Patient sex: F
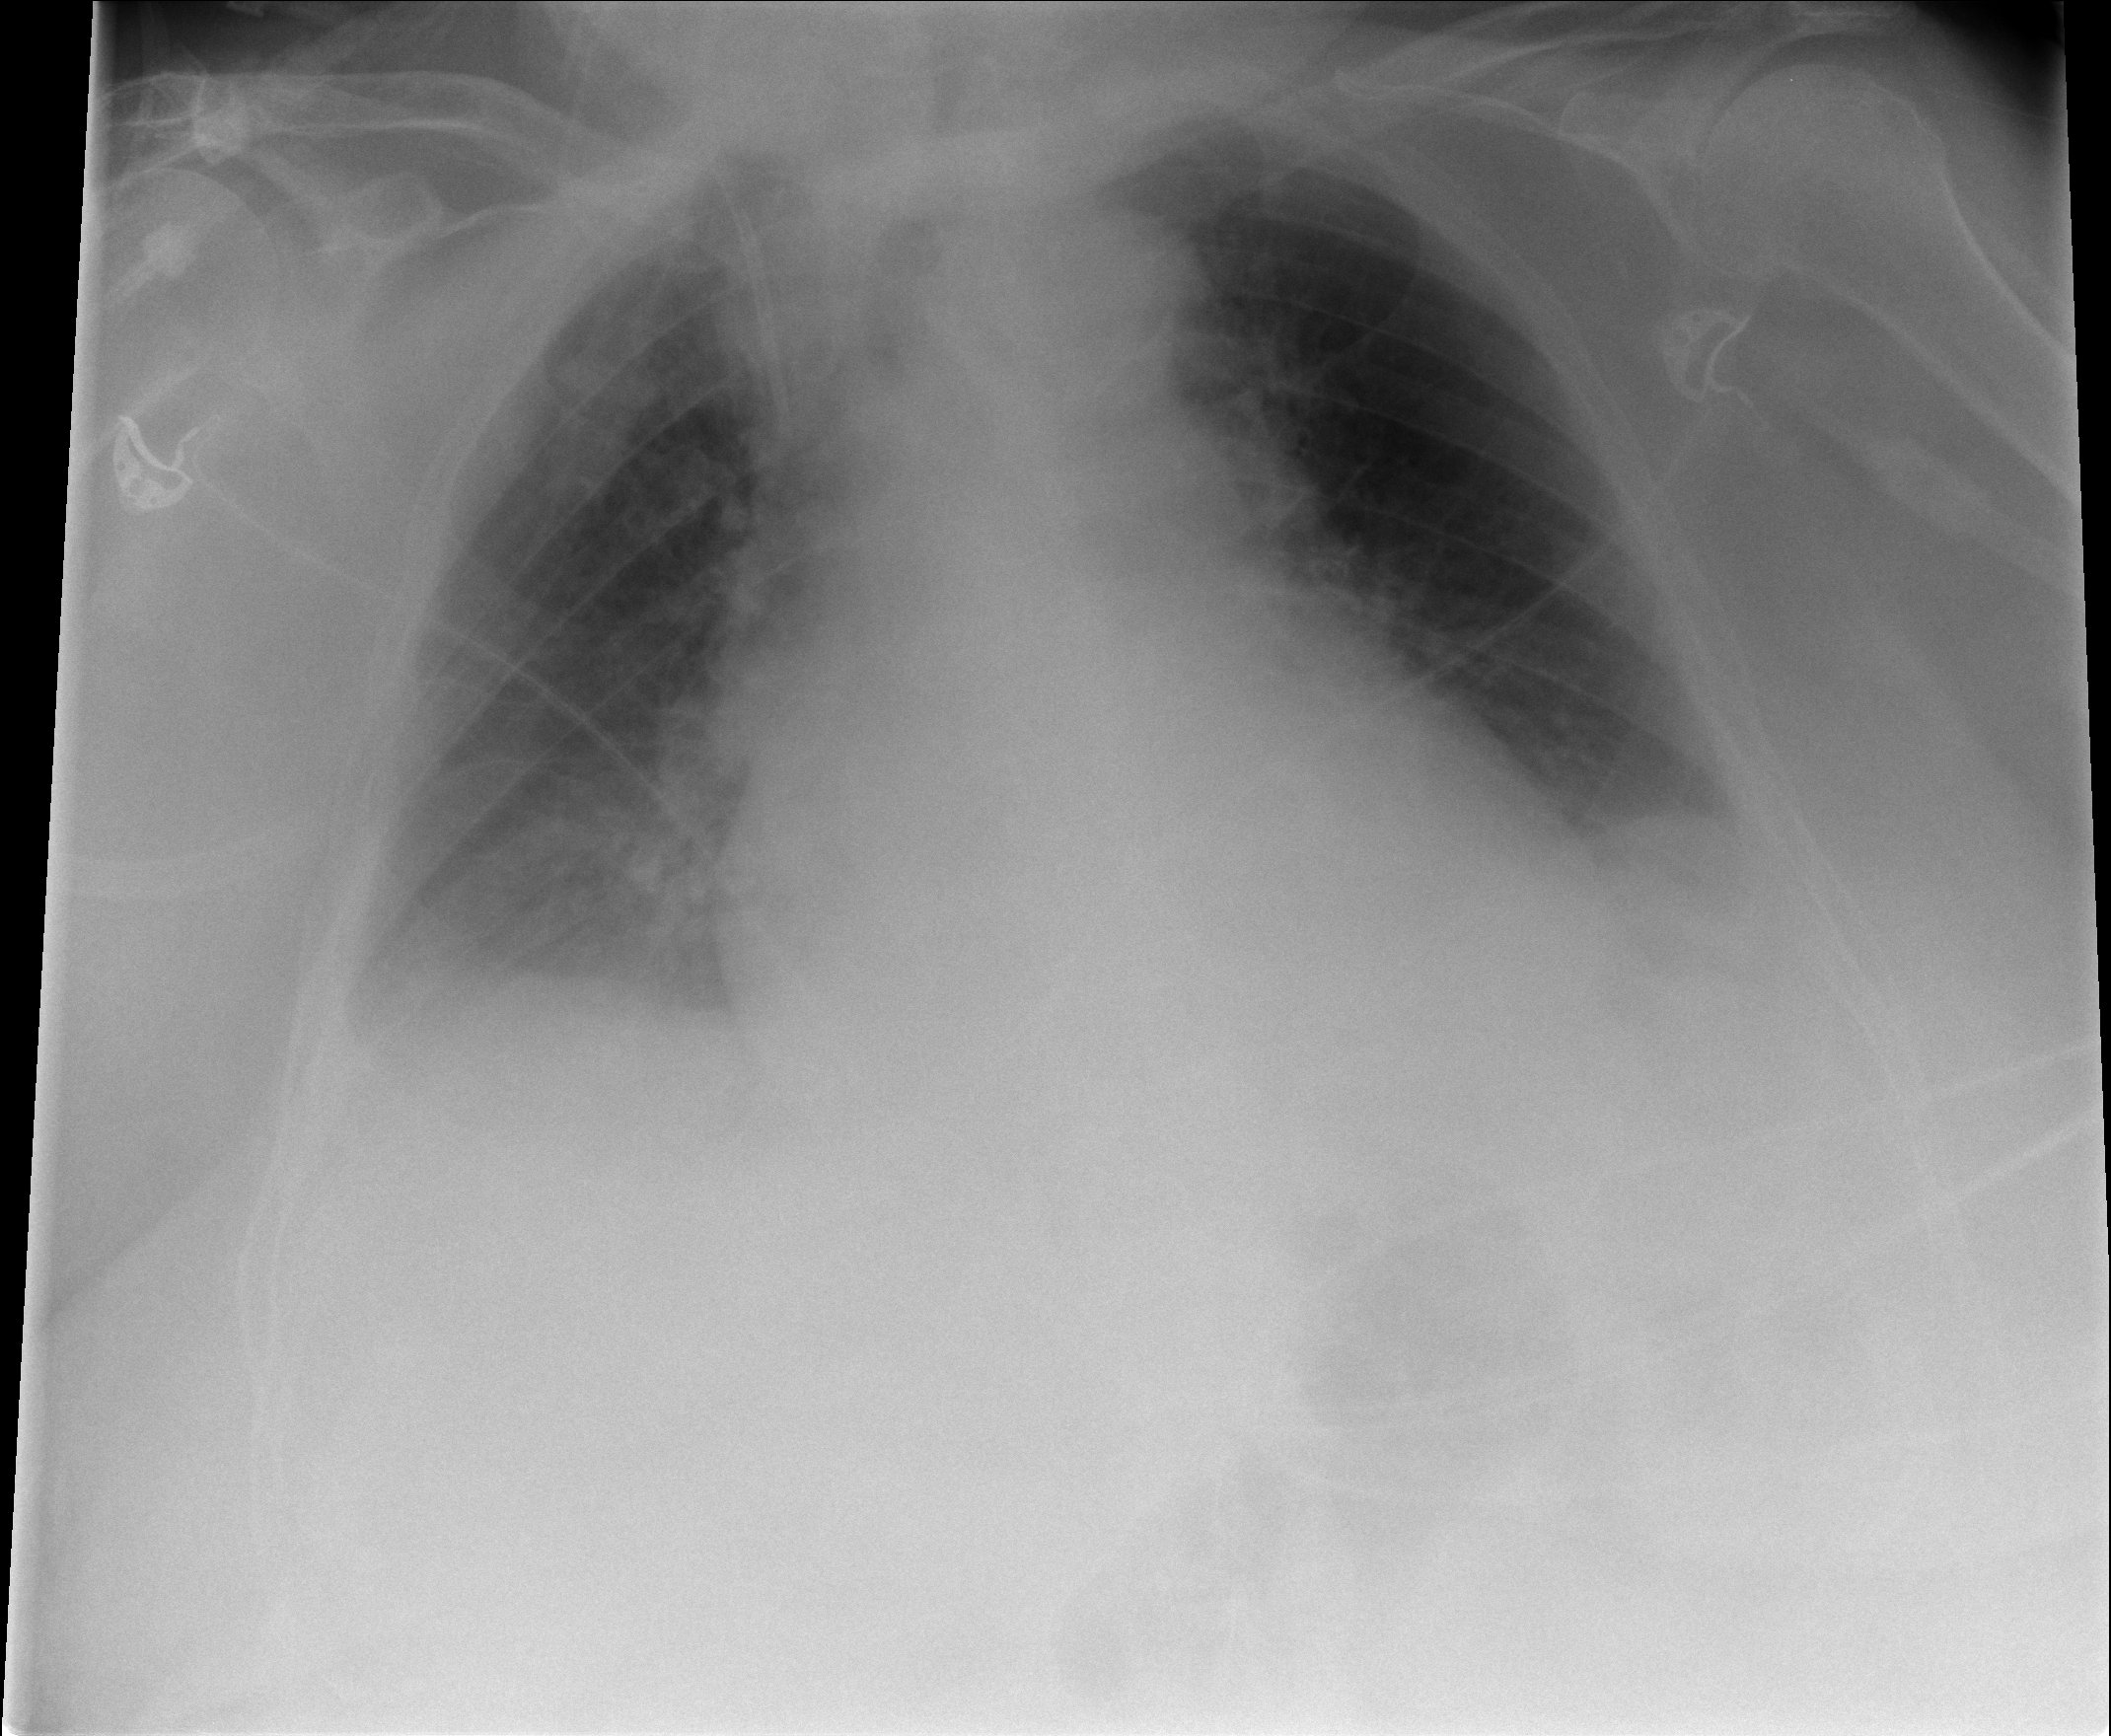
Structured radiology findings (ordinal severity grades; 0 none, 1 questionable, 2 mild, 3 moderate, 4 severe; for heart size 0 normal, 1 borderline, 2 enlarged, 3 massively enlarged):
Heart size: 2
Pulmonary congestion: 0
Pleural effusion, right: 2
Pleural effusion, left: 1
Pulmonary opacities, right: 1
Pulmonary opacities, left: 0
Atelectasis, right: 2
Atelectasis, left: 2